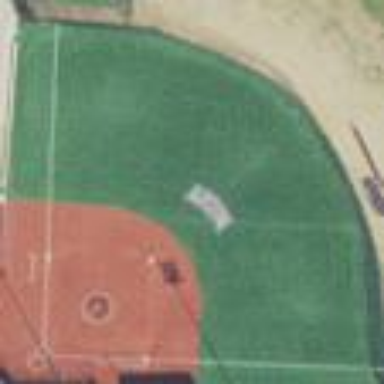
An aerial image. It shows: Baseball pitch for leisure and sports activities.